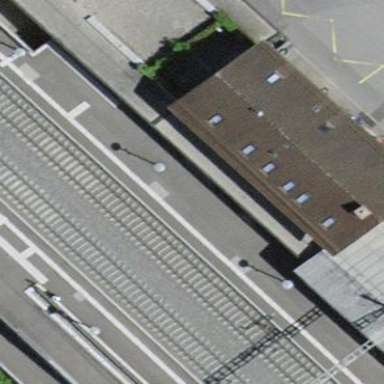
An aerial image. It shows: Train station building.